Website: ulta-beauty
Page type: account-selection
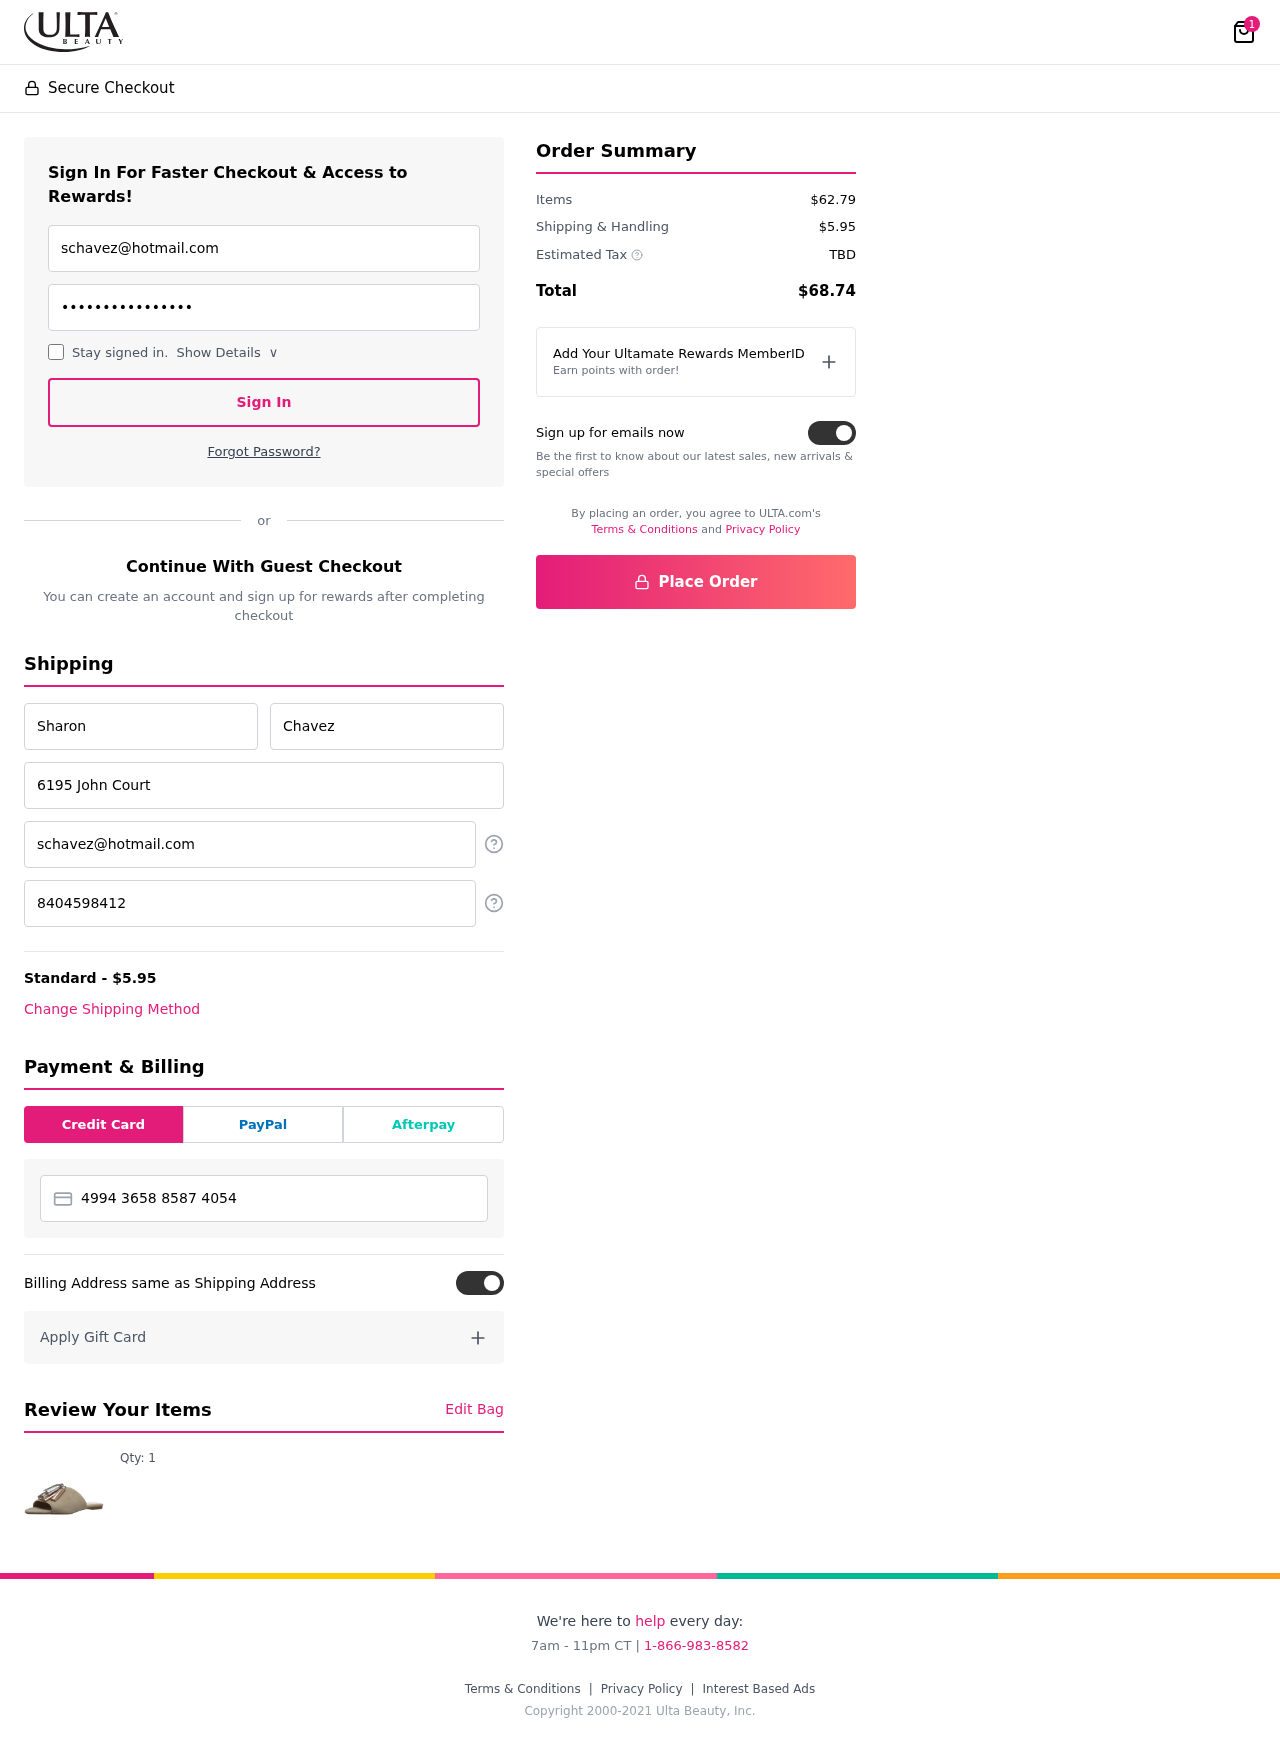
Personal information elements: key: PII_CARD_NUMBER
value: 4994 3658 8587 4054
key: PII_EMAIL
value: schavez@hotmail.com
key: PII_EMAIL2
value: schavez@hotmail.com
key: PII_FIRSTNAME
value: Sharon
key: PII_LASTNAME
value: Chavez
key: PII_PHONE
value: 8404598412
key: PII_STREET
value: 6195 John Court
Product elements: key: PRODUCT1_QUANTITY
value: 1
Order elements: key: ORDER_NUM_ITEMS
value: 1
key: ORDER_SHIPPING_COST
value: $5.95
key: ORDER_SUBTOTAL
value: $62.79
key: ORDER_TAX
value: TBD
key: ORDER_TOTAL
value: $68.74